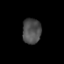
Tissue: prostate
Cell type: T cells
Senescence score: 0.3147
Nuclear area (px): 466
Mean DAPI intensity: 76.97